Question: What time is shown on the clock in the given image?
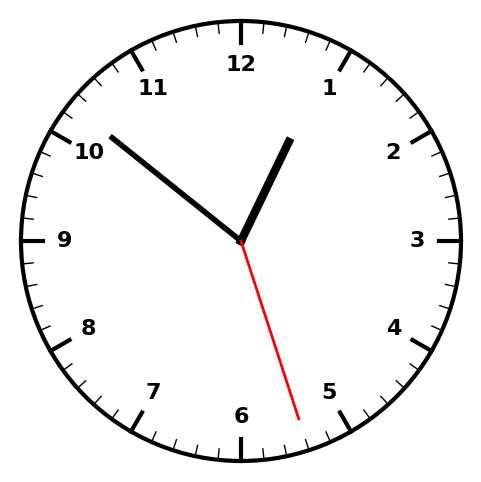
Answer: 12:51:27